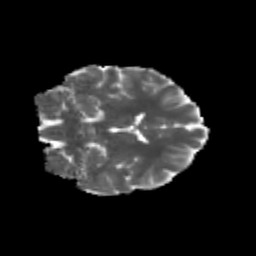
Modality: MD
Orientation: coronal
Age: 28
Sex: female
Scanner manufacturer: siemens
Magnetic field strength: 3 T
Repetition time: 3.5 s
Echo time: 0.113 s